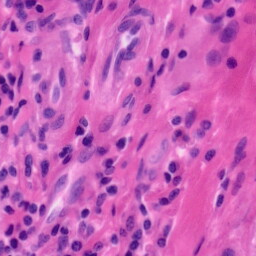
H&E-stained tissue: Tonsil